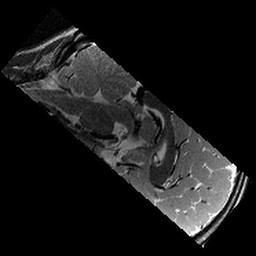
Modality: T2w
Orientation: sagittal
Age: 10
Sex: male
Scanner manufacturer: siemens
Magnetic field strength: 3 T
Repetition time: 9.23 s
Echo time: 0.067 s